Field crop: maize
Growth stage: 2
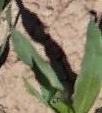
Species: maize